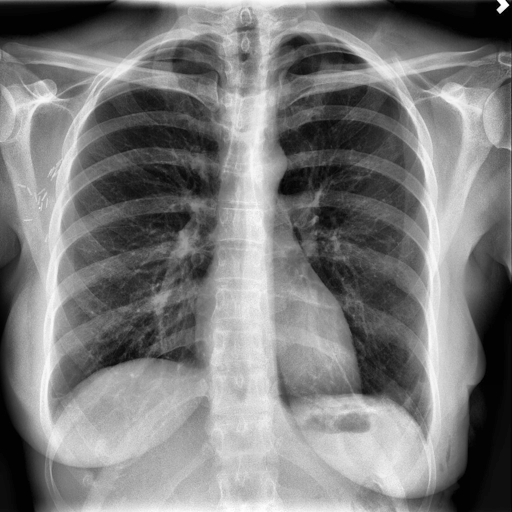
Finding: NORMAL